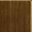
Piece: xx